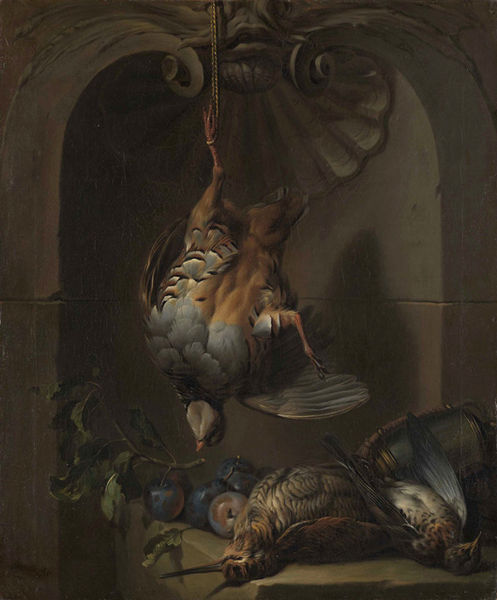
Titel: Jagdstilleben mit Rebhuhn vor Steinnische
Künstler: Alexandre oder Largillière Desportes (Kopie)
Standort: Karlsruhe
Institution: Staatliche Kunsthalle Karlsruhe
Schlagwörter: blau, blätter, dunkel, feder, flügel, fuß, gemälde, schatten, vogel, grün, braun, grau, hell, licht, tisch, obst, rot, tier, tiere, wand, federn, gefieder, stein, taube, tod, tot, öl, ast, vieh, vögel, schnur, frucht, früchte, stilleben, stillleben, trauben, apfel, äpfel, schnabel, bogen, kette, rundbogen, wild, blue, feathers, red, white, black, dark, gray, green, painting, wall, brown, nische, gefäß, hängen, schlachten, seil, zweig, beeren, krallen, schnäbel, jagd, küche, truthahn, voluten, hängend, drossel, beute, fasan, jagdstillleben, sterben, massaker, classic, food, fruit, hunger, orange, death, eyes, feet, muschel, niesche, light, rebhuhn, huhn, schnecke, traube, purple, shadow, bird, allegory, birds, wings, dead, rope, pflaumen, zwetschgen, marble, still life, schnepfe, leaves, rocaille, shiny, legs, pigeons, claws, kopfüber, shell, beak, flaum, hanging, rollwerk, tan, branch, stem, wachtel, leg, muschelnische, niche, naturnah, blkau, indoor, allegorical, string, k, iiiih, trompe l'oeil, beaks, hang, plums, twig, arche, upside down, muted colors, pheasant, gefäßß, vogelleichen, bresse, plaumen, rotten, dead bird, animal death, uii, fowls, v�gel, dead birds